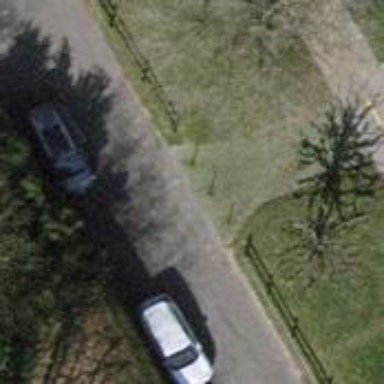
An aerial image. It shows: Bollard barrier.